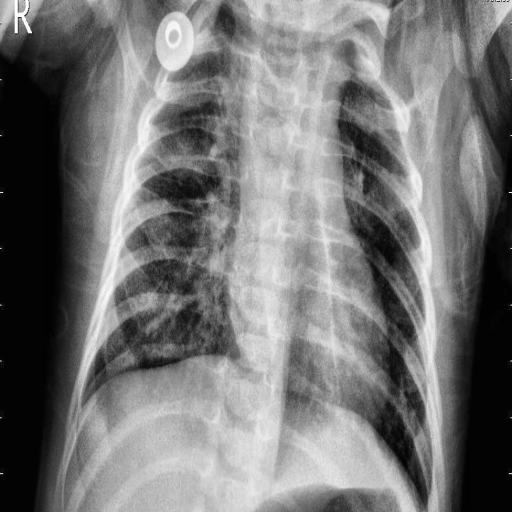
Finding: PNEUMONIA